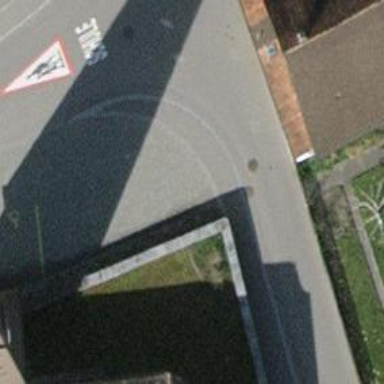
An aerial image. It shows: Asphalt sidewalk.